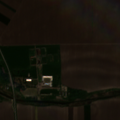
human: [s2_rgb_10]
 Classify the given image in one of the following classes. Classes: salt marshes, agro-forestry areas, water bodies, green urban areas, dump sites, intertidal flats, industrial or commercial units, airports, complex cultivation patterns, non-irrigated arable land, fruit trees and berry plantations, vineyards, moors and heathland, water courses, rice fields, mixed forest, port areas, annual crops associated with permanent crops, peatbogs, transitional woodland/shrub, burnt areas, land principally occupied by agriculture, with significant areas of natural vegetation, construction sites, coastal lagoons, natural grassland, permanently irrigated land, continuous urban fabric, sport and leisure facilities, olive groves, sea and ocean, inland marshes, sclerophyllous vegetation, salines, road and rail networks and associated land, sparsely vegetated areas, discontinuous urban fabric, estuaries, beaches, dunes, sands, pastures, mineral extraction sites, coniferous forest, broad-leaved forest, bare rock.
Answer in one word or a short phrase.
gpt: industrial or commercial units, non-irrigated arable land